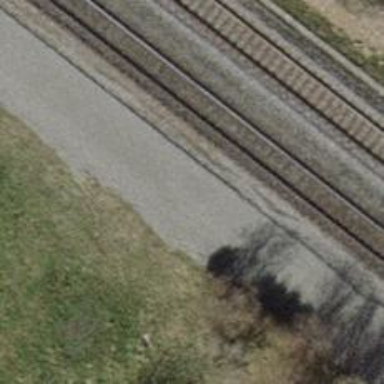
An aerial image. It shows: Railway switch.